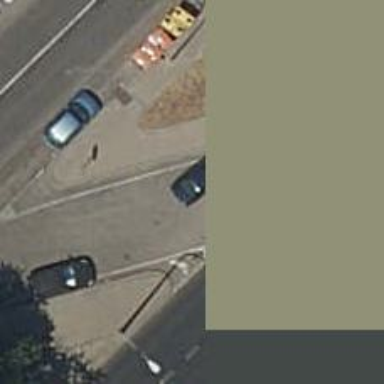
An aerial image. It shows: Block barrier.